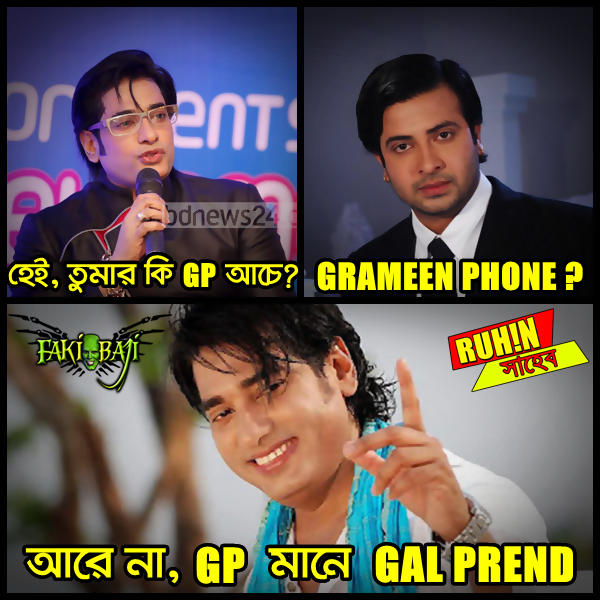
Caption: হেই,তুমার কি GP আচে?GRAMEEN PHONE?আরে না, GP মানে GAL PREND
Label: non-hate